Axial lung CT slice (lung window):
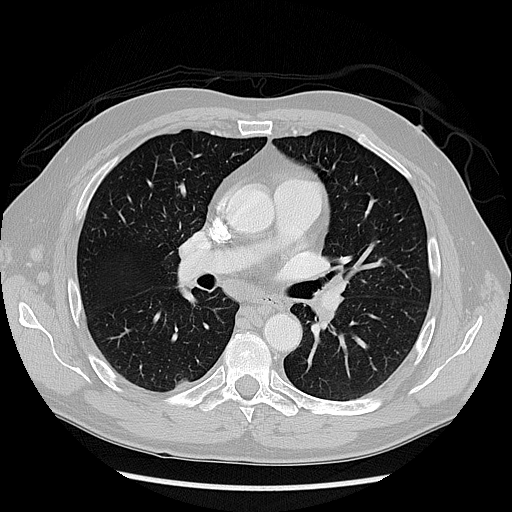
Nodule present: no